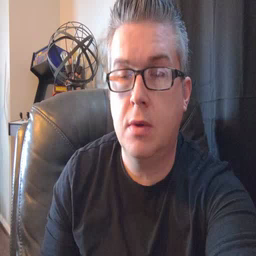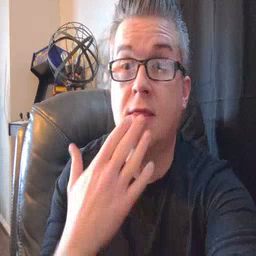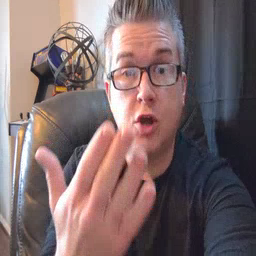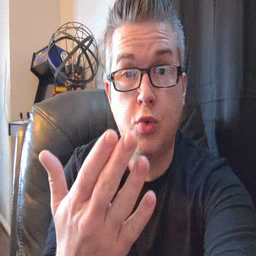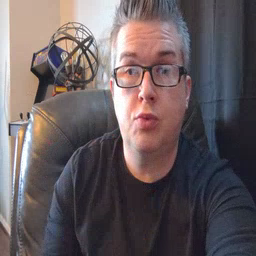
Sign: thankyou